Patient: sex M, age 57
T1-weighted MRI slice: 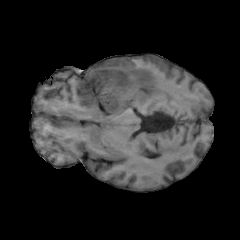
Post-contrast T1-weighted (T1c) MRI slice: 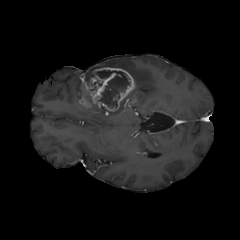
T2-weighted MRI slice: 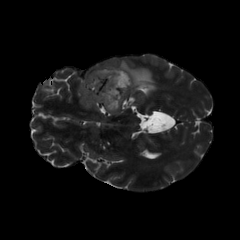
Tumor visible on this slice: yes
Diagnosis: Glioblastoma, IDH-wildtype
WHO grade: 4